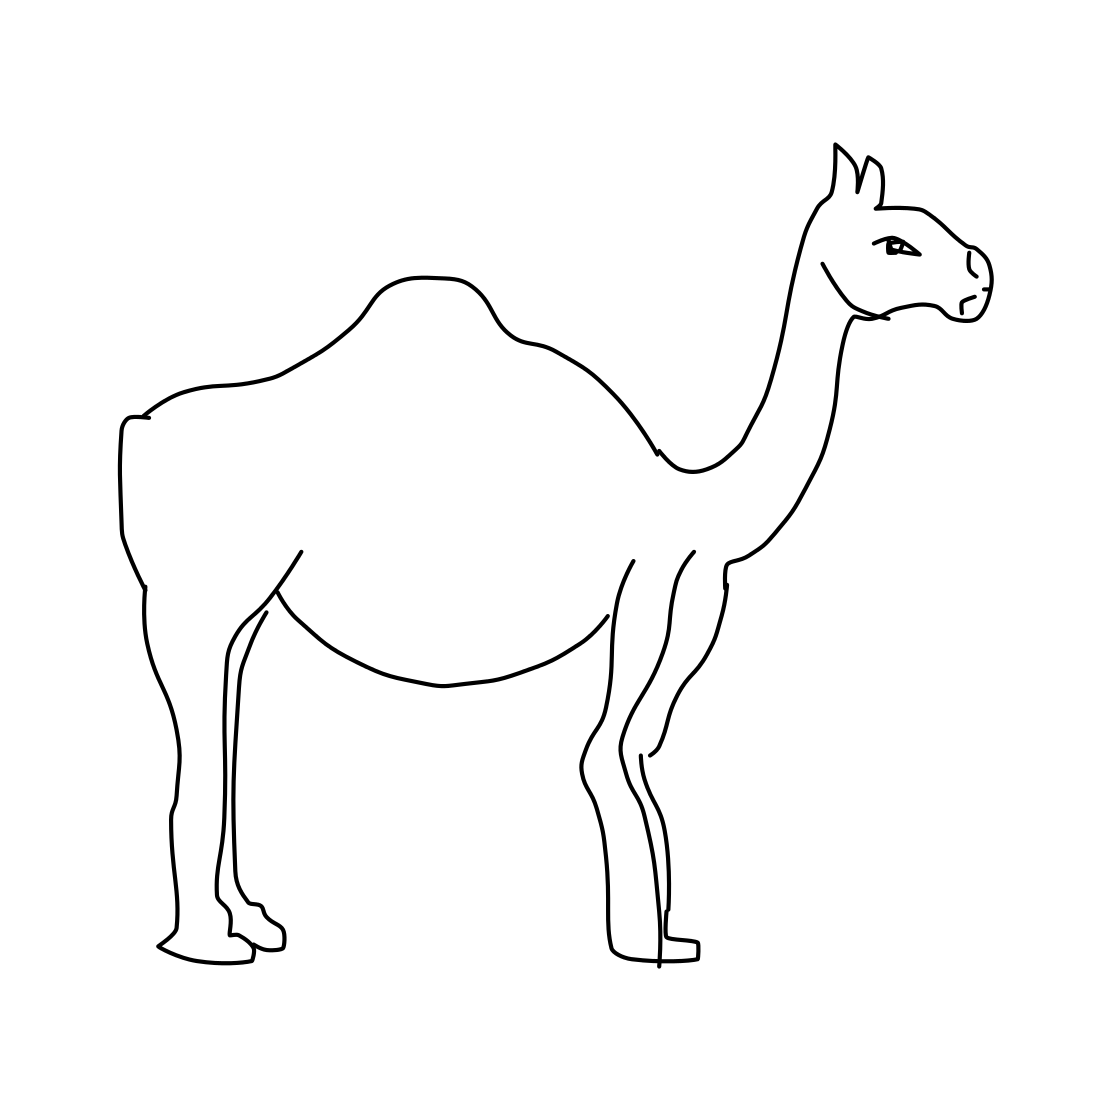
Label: camel